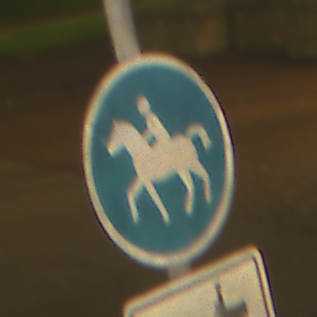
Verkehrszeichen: Reitweg
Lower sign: MehrspurigeFahrzeugeFrei9
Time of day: Night
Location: Outdoor (Urban)
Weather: Overcast
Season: NotSpecified
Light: Artificial